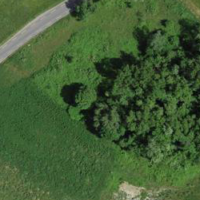
EUNIS habitat code: 52
Species observed at this site:
Hirundo rustica
Lanius collurio
Buteo buteo
Falco tinnunculus
Sylvia atricapilla
Turdus merula